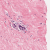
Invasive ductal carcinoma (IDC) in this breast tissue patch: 0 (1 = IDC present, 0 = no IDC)